Field crop: maize
Growth stage: 2
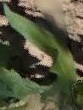
Species: maize